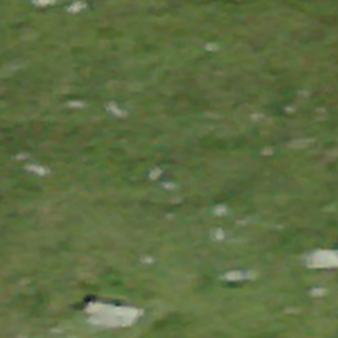
Label: other